Interaction volume radius: 5 \u00c5
Interaction volume height: 25 \u00c5
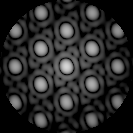
Disorder parameter: 0.007335